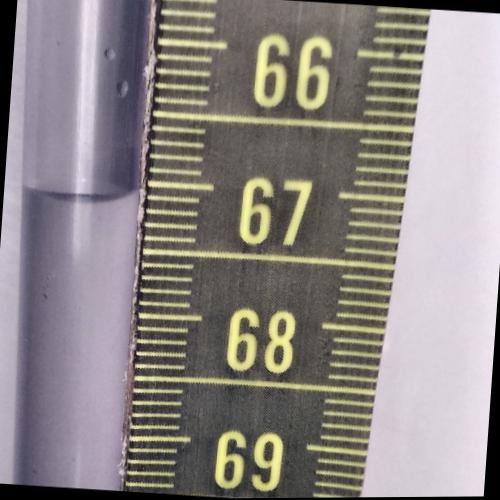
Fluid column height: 67.1 cm